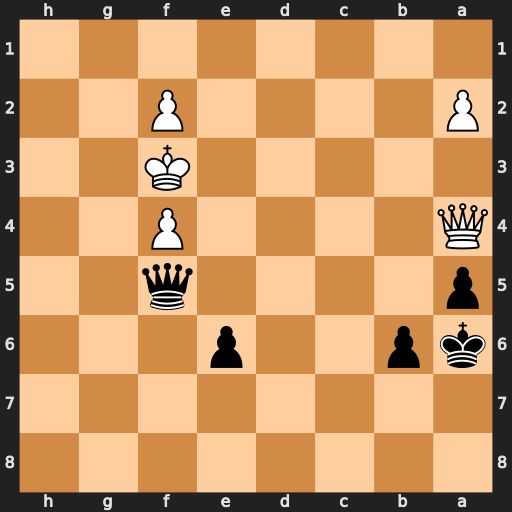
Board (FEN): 8/8/kp2p3/p4q2/Q4P2/5K2/P4P2/8
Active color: b
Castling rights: -
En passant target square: -
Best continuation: Qd3+ Kg4 b5 Qb3 Qxb3